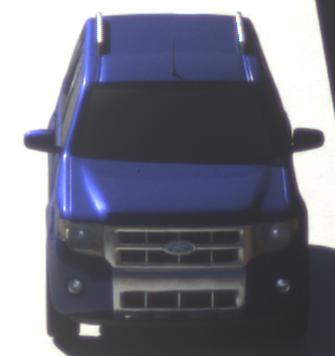
Make: Ford
Model: Escape Hybrid
Detailed model: -
Model produced from: 2004
Model produced until: 2012
Doors: 5
Color: blue
Road condition: dry road
Daytime: morning or afternoon
Contrast: high contrast